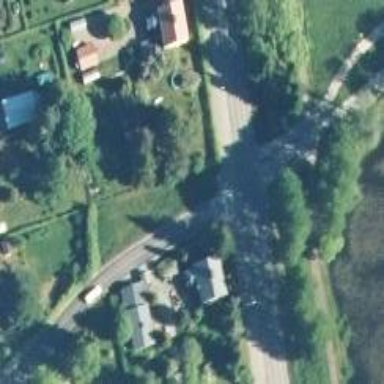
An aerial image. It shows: Road with "give way" sign.